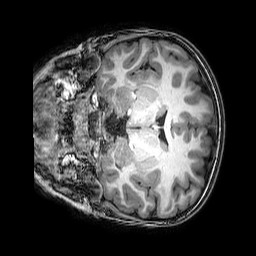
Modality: T1w
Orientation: coronal
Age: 6
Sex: male
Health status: healthy